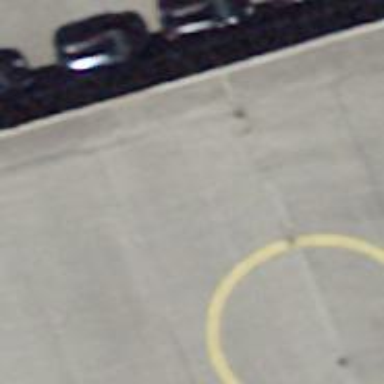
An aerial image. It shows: Image of helipad at airport.